Aerial crown-view tile of a tropical tree (Barro Colorado Island, Panama), acquired 20240611:
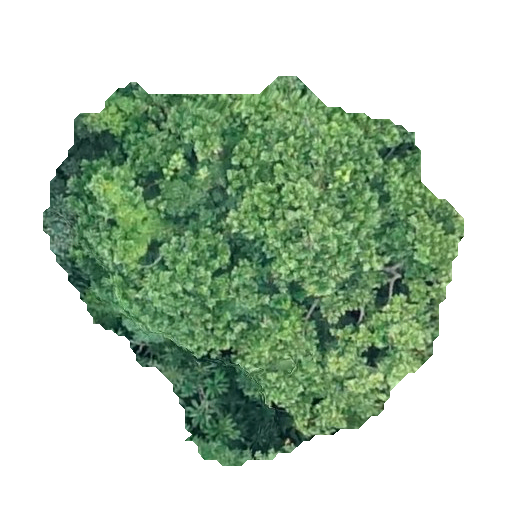
Species: Anacardium excelsum
GBIF accepted scientific name: Anacardium excelsum
Crown area: 175.332 m²